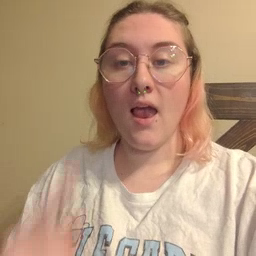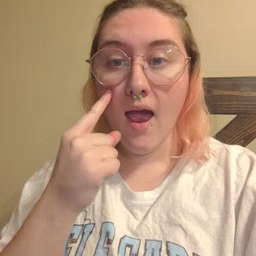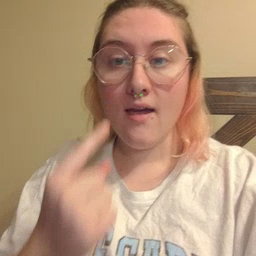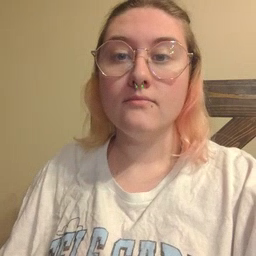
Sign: eye